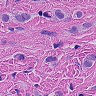
Metastatic tissue present: yes